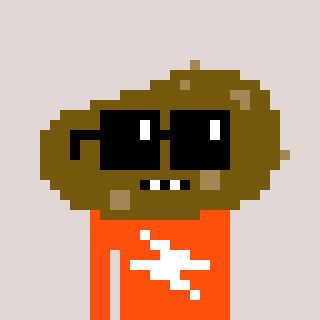
a pixel art character with square black sunglasses, a potato-shaped head and a orange-colored body on a warm background